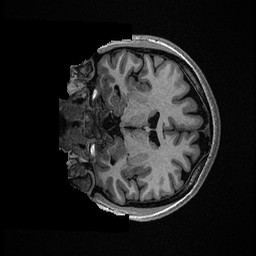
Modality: T1w
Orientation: coronal
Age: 36
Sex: female
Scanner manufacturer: ge
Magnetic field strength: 3 T
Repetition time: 0.006952 s
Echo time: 0.00292 s